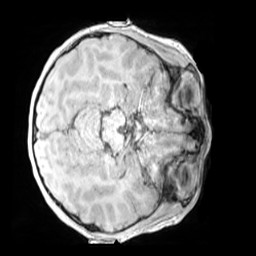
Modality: MP2RAGE
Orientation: axial
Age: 9
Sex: female
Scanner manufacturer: siemens
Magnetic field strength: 3 T
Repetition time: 4 s
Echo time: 0.00303 s